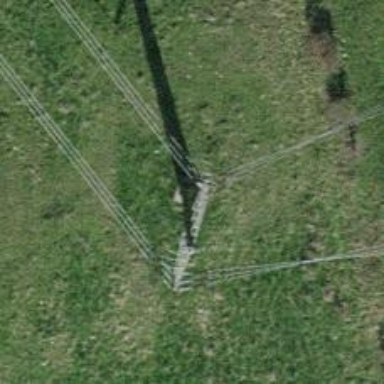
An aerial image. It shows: Power line is depicted.